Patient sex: M
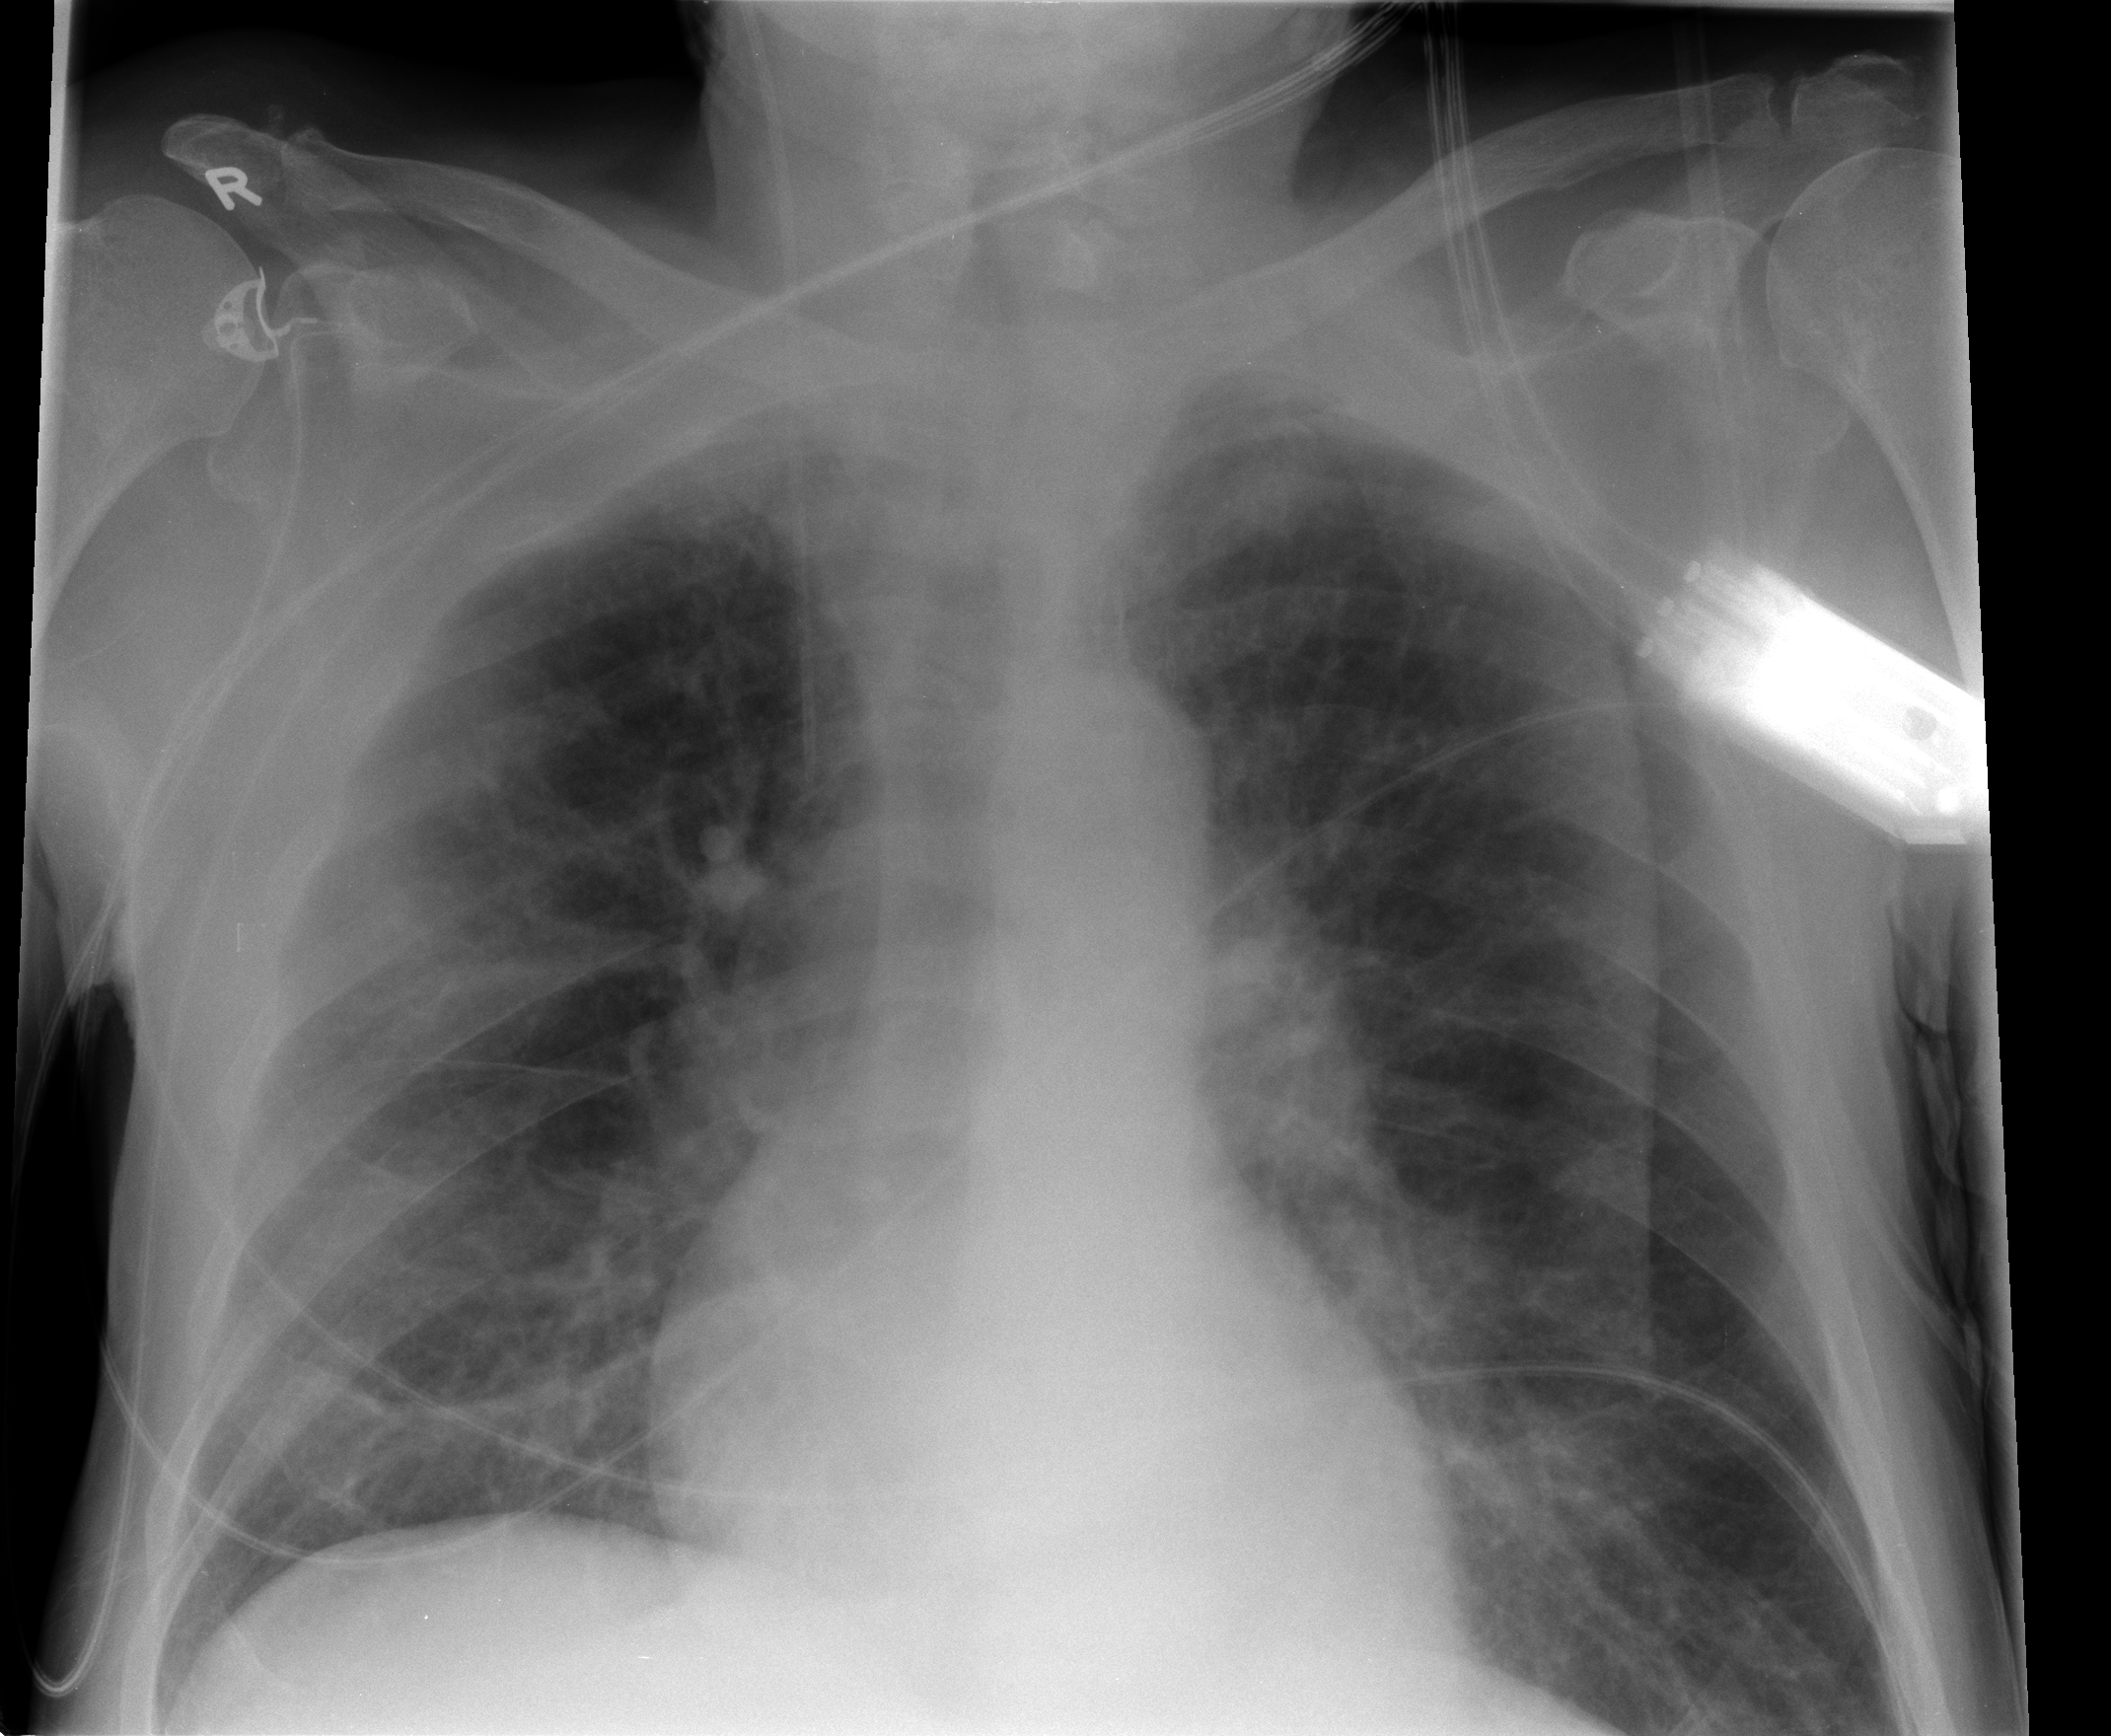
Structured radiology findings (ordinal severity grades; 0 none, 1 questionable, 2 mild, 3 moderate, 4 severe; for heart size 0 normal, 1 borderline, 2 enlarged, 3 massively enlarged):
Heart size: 0
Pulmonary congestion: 0
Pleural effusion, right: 0
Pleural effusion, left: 0
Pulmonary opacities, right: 1
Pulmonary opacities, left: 1
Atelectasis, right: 0
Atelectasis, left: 2